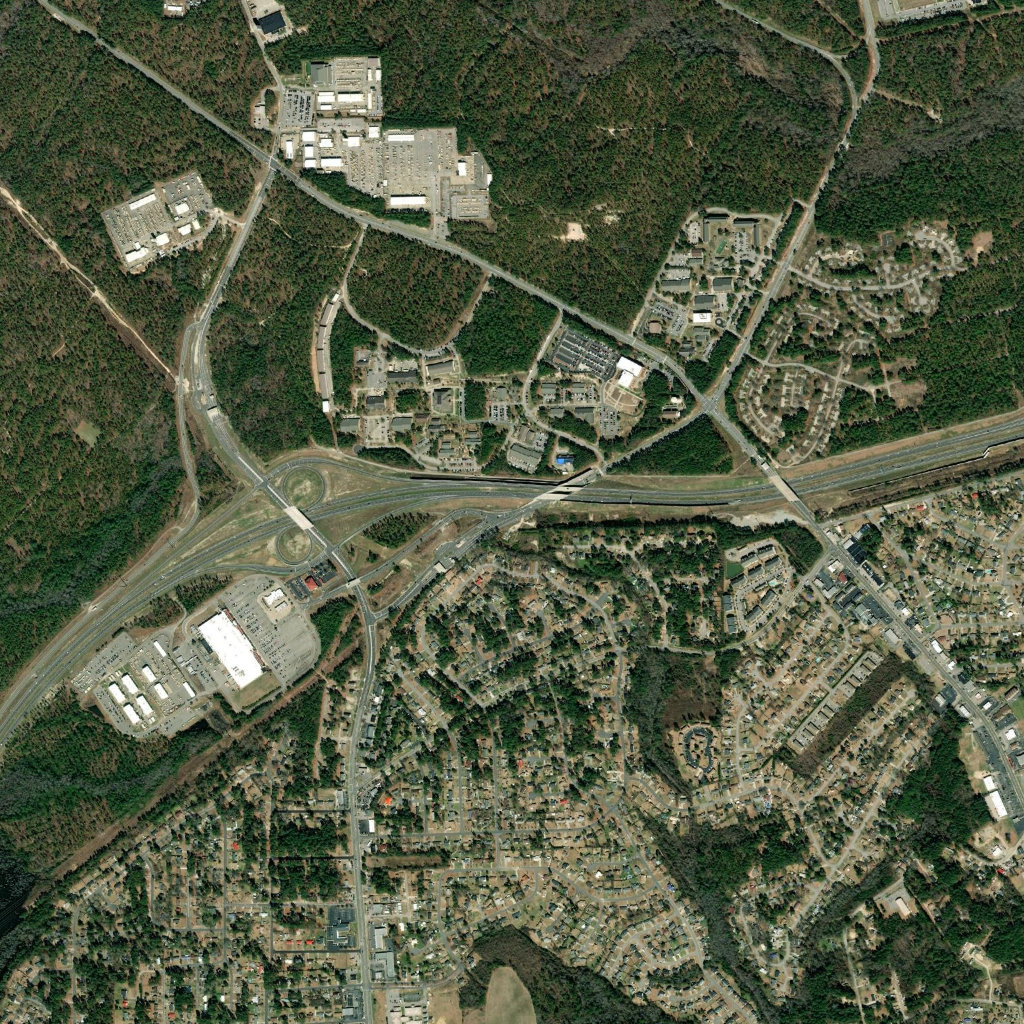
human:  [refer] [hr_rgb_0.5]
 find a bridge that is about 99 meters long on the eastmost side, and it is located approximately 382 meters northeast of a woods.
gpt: <box>[[75, 46, 77, 49, 0]]</box>